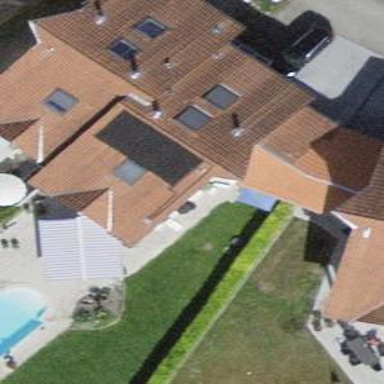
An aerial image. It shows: Solar power generator utilizing photovoltaic technology with solar photovoltaic panels.